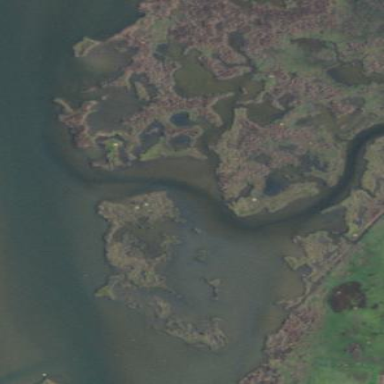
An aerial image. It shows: Coastline with saltmarsh wetland.